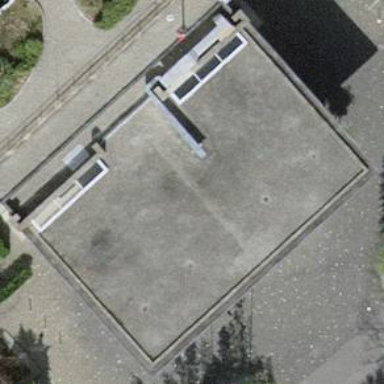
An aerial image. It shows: View of roof of building.